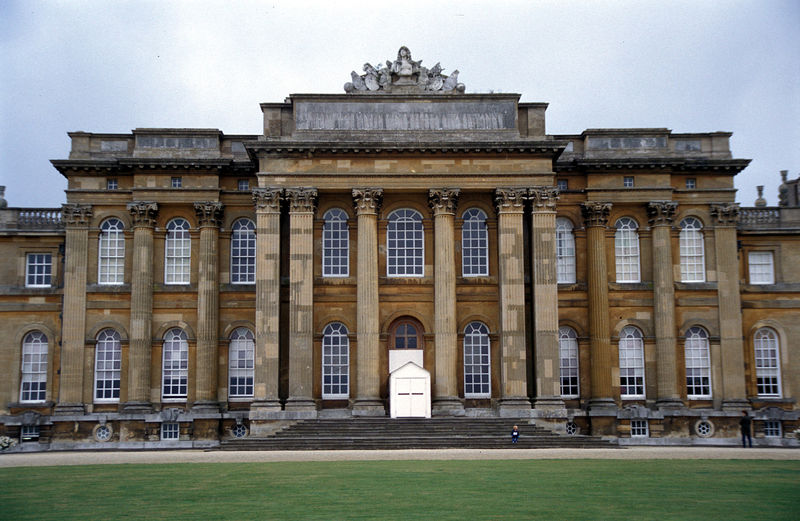
Titel: Südfassade, Mittelrisalit
Künstler: John Vanbrugh
Standort: Woodstock, Oxfordshire
Institution: Blenheim Palace
Schlagwörter: blau, dunkel, himmel, mann, wolken, grün, ocker, braun, fenster, glas, grau, hell, holz, schwarz, strasse, säule, säulen, terasse, tür, weiss, dach, gebäude, gras, haus, park, rasen, schloss, tiere, weg, wiese, wolke, beige, architektur, barock, sockel, brüstung, hütte, theater, england, front, frontal, kanneliert, skulptur, statue, balkon, fassade, dächer, giebel, allee, pilaster, figuren, wagen, häuschen, treppe, treppen, büste, aufgang, geländer, stufen, bronze, podest, hoch, tor, foto, fotografie, photographie, bögen, eingang, erker, keller, münchen, palast, balustrade, bedeckt, scheiben, symmetrisch, kacheln, architrav, kapitelle, kapitell, photo, fries, portal, sims, gesims, skulpturen, risalit, hubi, sandstein, farbfoto, residenz, freitreppe, kanneluren, etagen, geschosse, oker, achsen, ballustrade, kellerfenster, tempel, basis, korinthisch, gespann, fotographie, stockwerke, weise, brauns, klassisch, quadriga, geschoss, gebälk, aufbau, bauplastik, tein, mittelrisalit, akanthusblätter, sockelzone, metopen, gesimse, reppen, stufent, balustarde, solbank, gartenfassade, akroterion, bath, frankfurt, friess, schadstellen, balustrede, mittelresalit, ausgebessert, blenheim palace, figurens, klosett, raseng, rass, fassade#gebäude, weißes häuschen vor schloss, kind vor gebäude